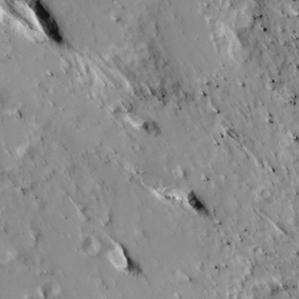
Label: non_frost